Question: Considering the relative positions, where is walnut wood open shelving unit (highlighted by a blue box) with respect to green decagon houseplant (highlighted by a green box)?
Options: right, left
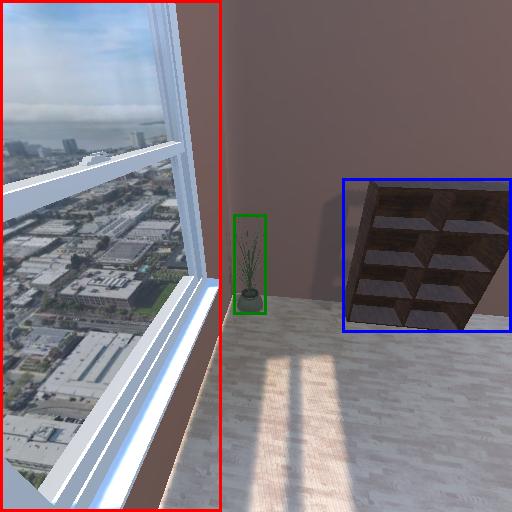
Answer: right